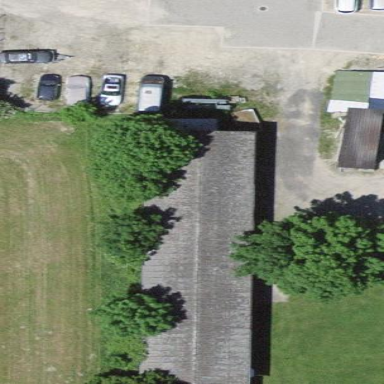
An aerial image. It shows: Warehouse building.